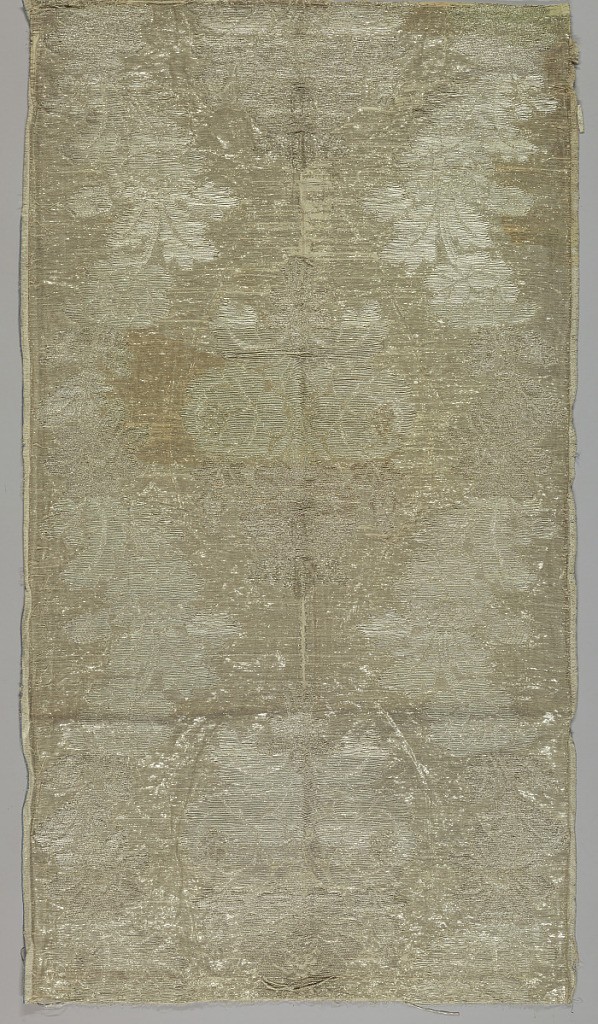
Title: Fragment
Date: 19th century
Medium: cotton, metallic thread Technique: plain compound weave with brocade
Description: Single panel of silver and white metal cloth. Design of broad serpentine bands of flowers and foliage alternating with vertical repeat of large symmetrical floral sprays.